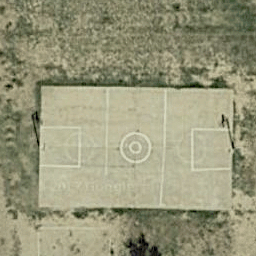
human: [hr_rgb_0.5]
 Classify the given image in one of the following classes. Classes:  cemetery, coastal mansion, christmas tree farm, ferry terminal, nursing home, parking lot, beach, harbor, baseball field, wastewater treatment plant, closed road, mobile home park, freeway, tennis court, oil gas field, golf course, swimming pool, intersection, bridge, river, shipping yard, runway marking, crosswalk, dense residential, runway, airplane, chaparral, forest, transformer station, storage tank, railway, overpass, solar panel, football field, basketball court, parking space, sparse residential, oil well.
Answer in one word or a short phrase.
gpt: basketball court